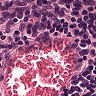
Metastatic tissue present: no